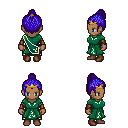
a pixel art fantasy rpg character, female body template, human, dark skin, sash dress, gold greaves, blue short topknot hairstyle, gold tiara, cloth bracers, brown shoes, four views (front, back, left, right), 2x2 character sprite sheet, small pixel art, hard edges, no anti-aliasing